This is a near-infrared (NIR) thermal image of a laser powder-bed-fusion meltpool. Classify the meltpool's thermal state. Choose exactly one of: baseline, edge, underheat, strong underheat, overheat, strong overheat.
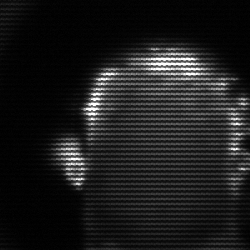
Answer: baseline